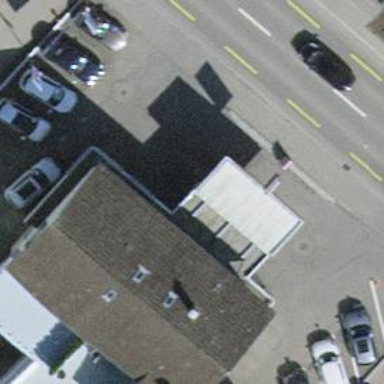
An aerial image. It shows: Fuel station.